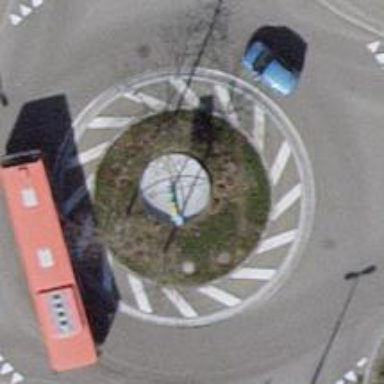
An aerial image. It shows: Primary highway with asphalt surface leading to roundabout. There are separate sidewalks along the road.